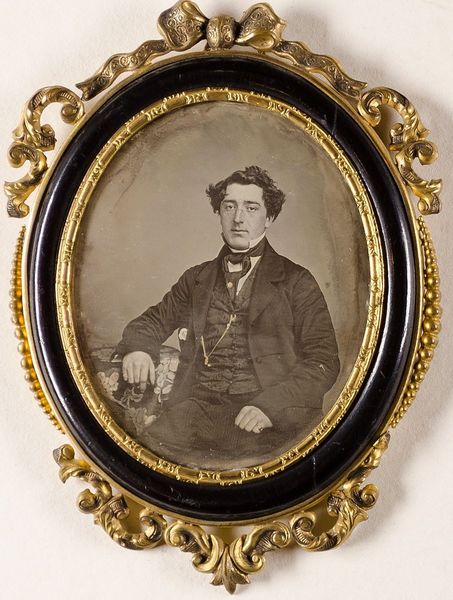
Titel: Unbekannter Mann
Standort: Hamburg
Institution: Museum für Kunst und Gewerbe Hamburg
Schlagwörter: mann, mund, nase, schleife, anzug, hemd, gesicht, rahmen, hände, porträt, figur, gold, haare, oval, knöpfe, foto, fotografie, photographie, photo, uhrkette, gerahmt, aufschlag, lichtbild, handkoloriert, daguerreotypie, bildwerke, angewandte und bildende kunst, hessische systematik, porträtfotografie, porträtphotographie, kniestück, handkolorierung